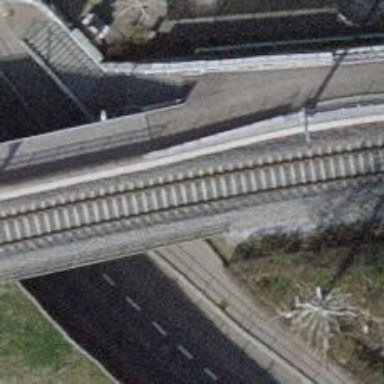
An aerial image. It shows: Bridge with electrified rail tracks and contact line.